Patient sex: M
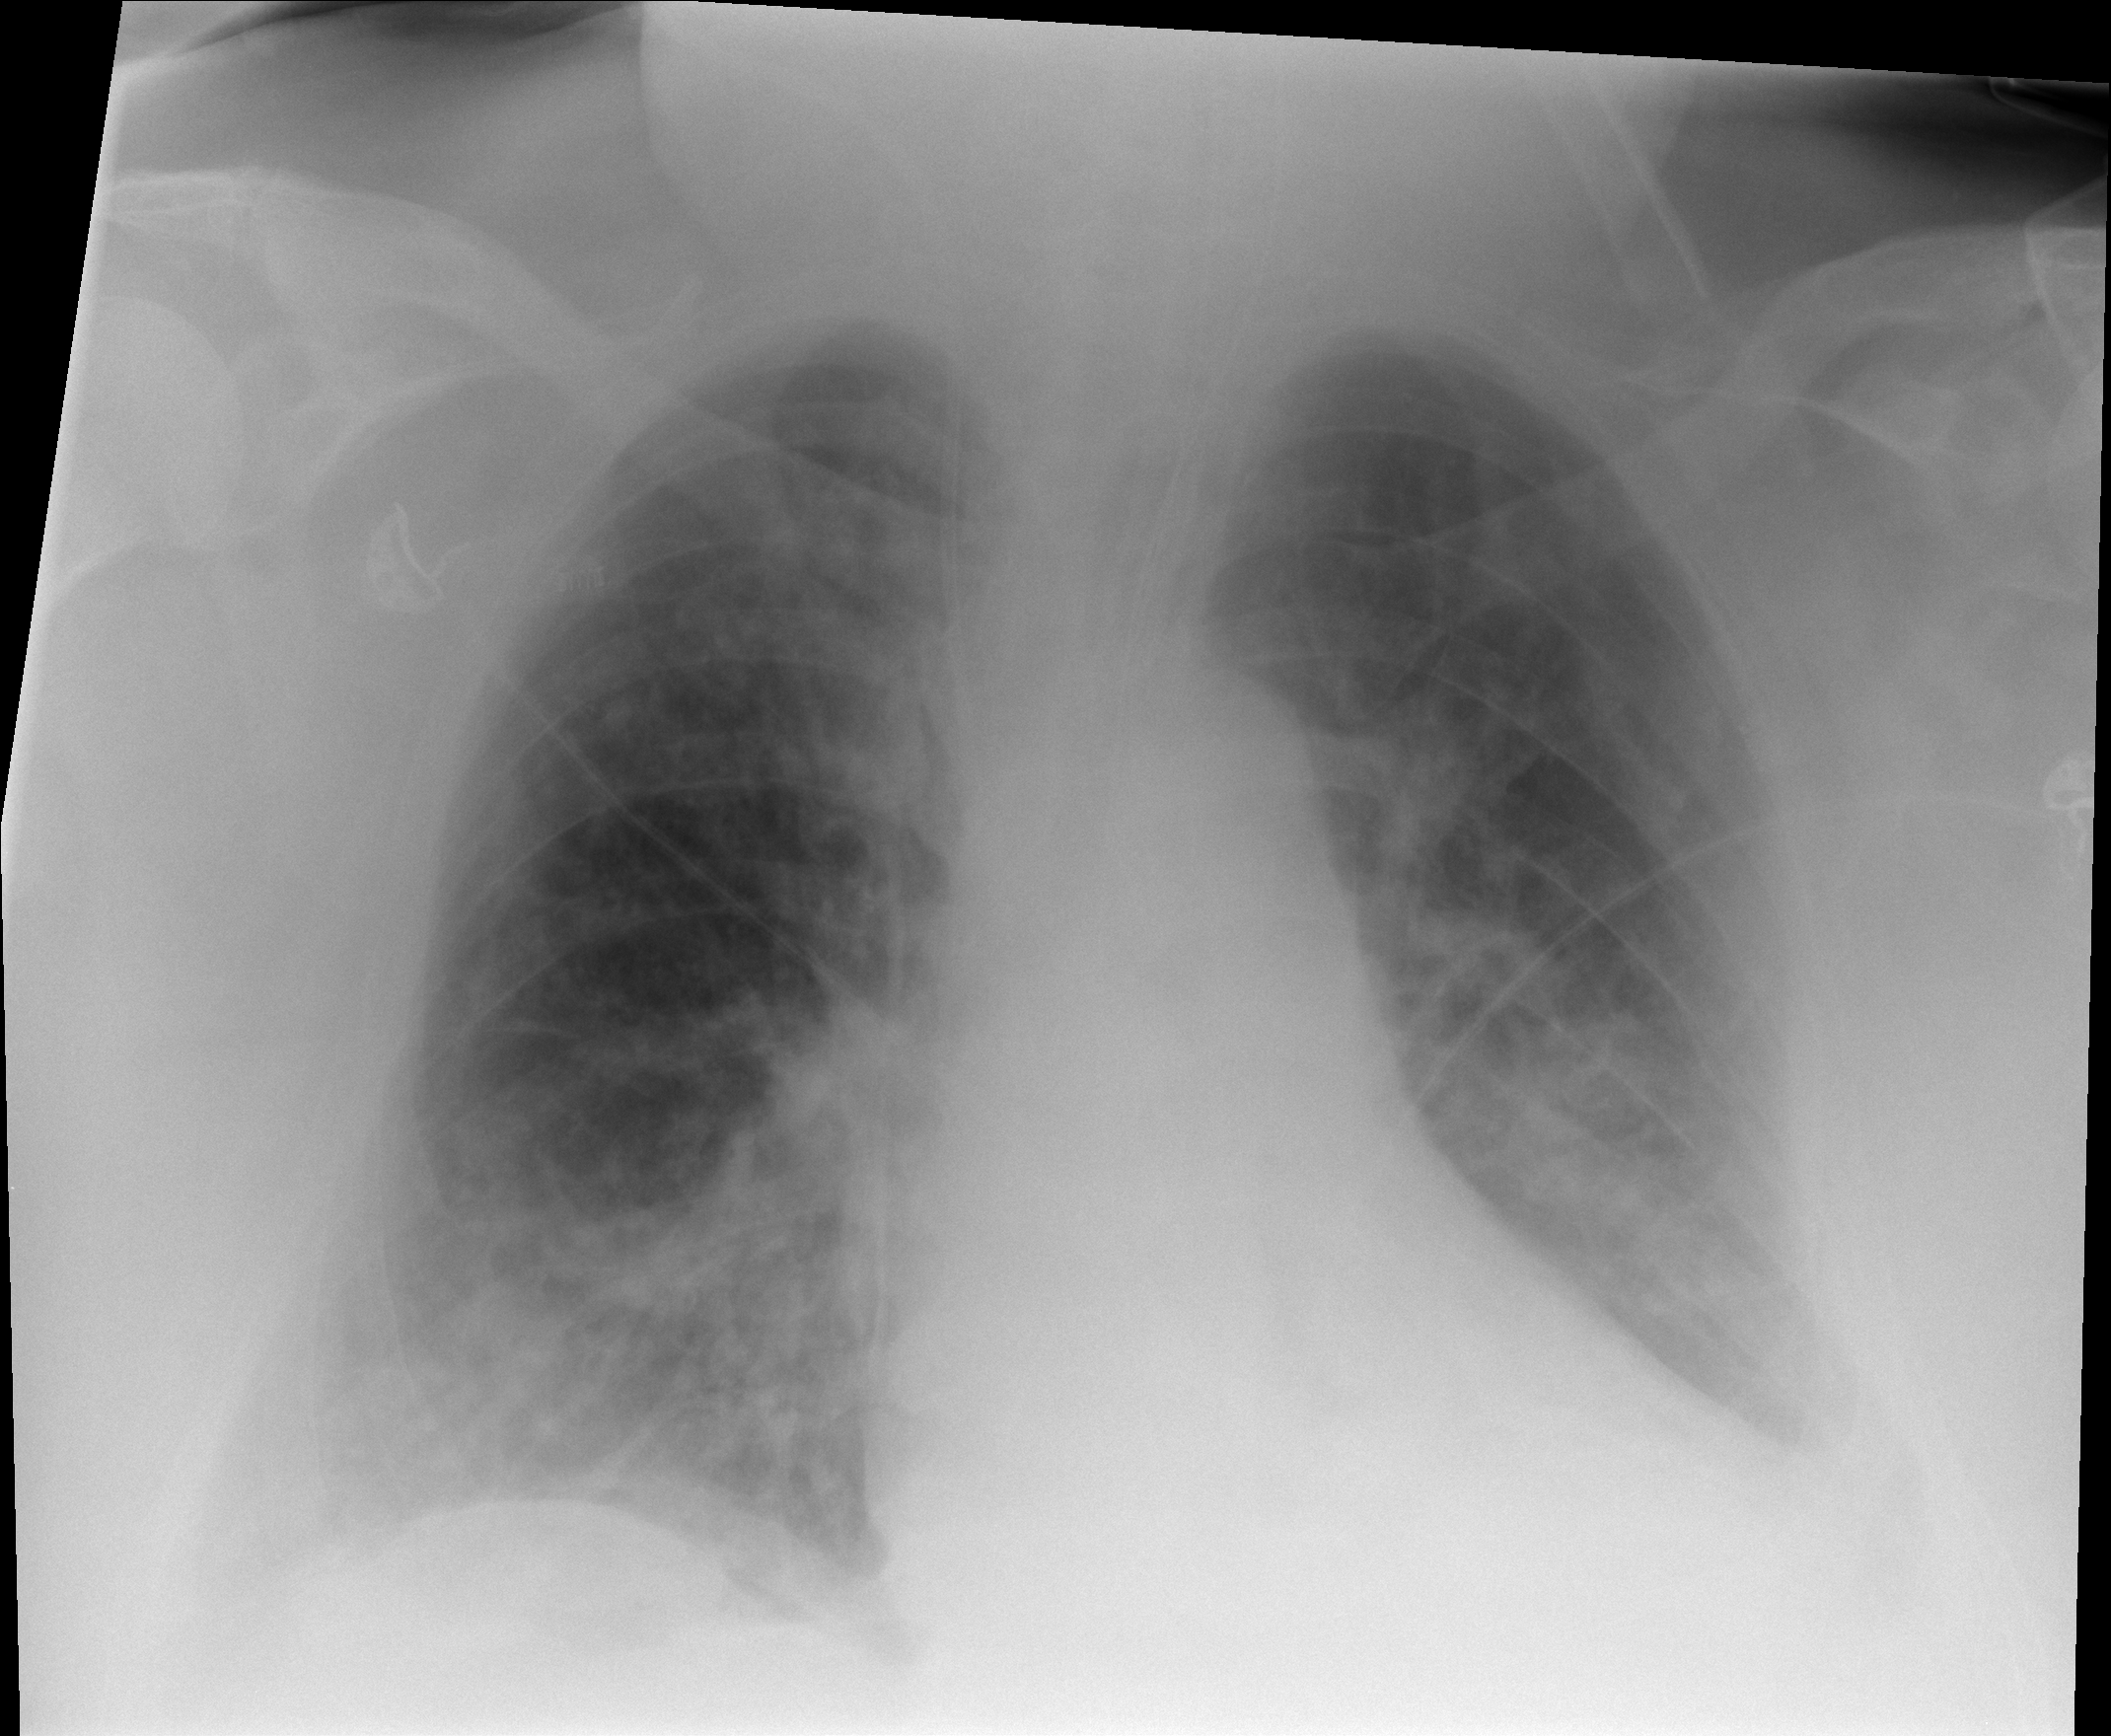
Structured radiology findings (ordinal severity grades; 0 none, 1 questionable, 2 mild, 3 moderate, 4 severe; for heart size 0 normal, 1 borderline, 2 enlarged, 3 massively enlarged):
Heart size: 1
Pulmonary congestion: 2
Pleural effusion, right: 1
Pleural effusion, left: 2
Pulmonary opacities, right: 2
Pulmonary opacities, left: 2
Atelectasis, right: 2
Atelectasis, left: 2